九年级 · 画法几何学
如图, 在 $\triangle A B C$ 中, $A B+A C=2 B C, A D \perp B C$ 于 $D, \odot O$ 为 $\triangle A B C$ 的内切圆, 设 $\odot O$ 的半径为 $R, A D$ 的长为 $h$, 则 $R$ 与 $h$ 的比值为 $(\quad)$

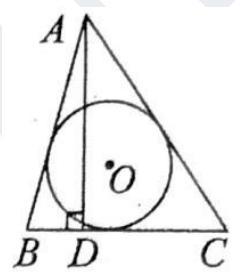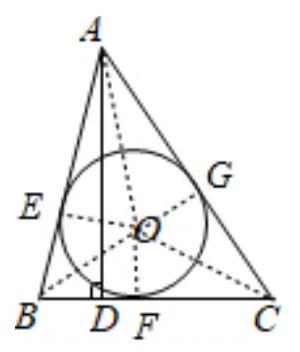
A. $\frac{2}{7}$
B. $\frac{3}{8}$
C. $\frac{1}{2}$
D. $\frac{1}{3}$
答案: D
解析: 【分析】

本题考查三角形内切圆的相关性质, 根据已知条件利用三角形 $A B C$ 面积相等推出关系式是解题关键.

根据三角形内切圆特点作出圆心和三条半径, 分别表示出 $\triangle A B C$ 的面积, 利用面积相等即可解决问题.

【解答】

解: 如图所示: $O$ 为 $\triangle A B C$ 中 $\angle A B C 、 \angle A C B 、 \angle B A C$ 的角平分线交点, 过点 $O$ 分别作垂线相交于 $A B 、$ $A C 、 B C$ 于点 $E 、 G 、 F$,

$S_{\triangle A B C}=S_{\triangle A O B}+S_{\triangle B O C}+S_{\triangle A O C}=\frac{1}{2} \times A B \cdot R+\frac{1}{2} \times B C \cdot R+\frac{1}{2} \times A C \cdot R=\frac{1}{2} R(A B+A C+B C)$,

$\because A B+A C=2 B C$,

$\therefore S_{\triangle A B C}=\frac{1}{2} R(2 B C+B C)=\frac{1}{2} R \cdot 3 B C$

$\because A D$ 的长为 $h$,

$\therefore S_{\triangle A B C}=\frac{1}{2} B C \cdot h$,

$\therefore \frac{3}{2} R \cdot B C=\frac{1}{2} B C \cdot h$,

$\therefore h=3 R$,

$\therefore \frac{R}{h}=\frac{R}{3 R}=\frac{1}{3}$

故选 $D$.